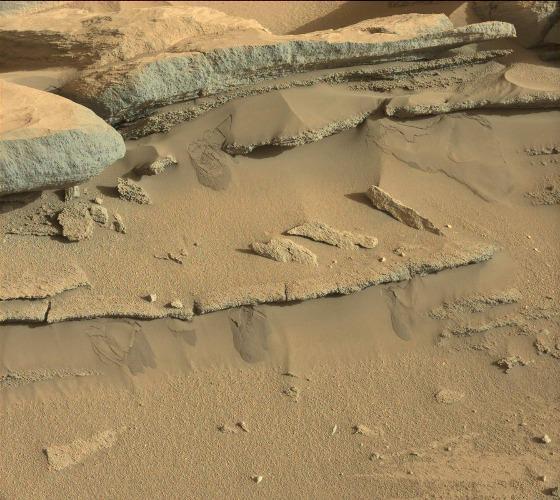
Terrain classes present: Bedrock, Gravel / Sand / Soil, Rock, Shadow